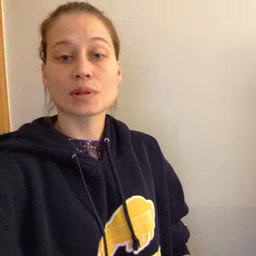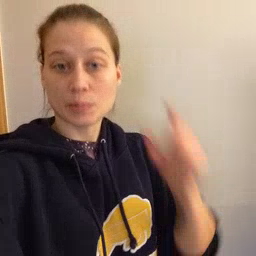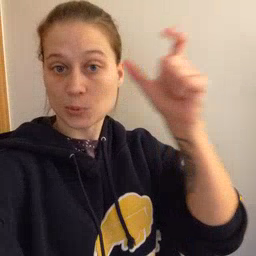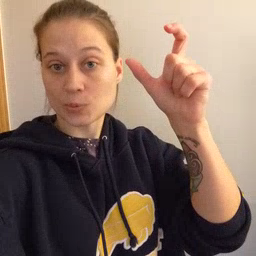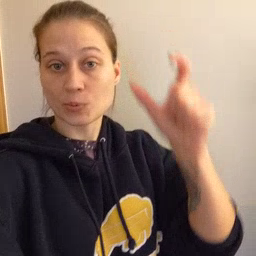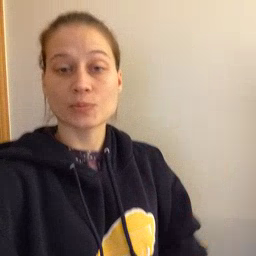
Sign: moon